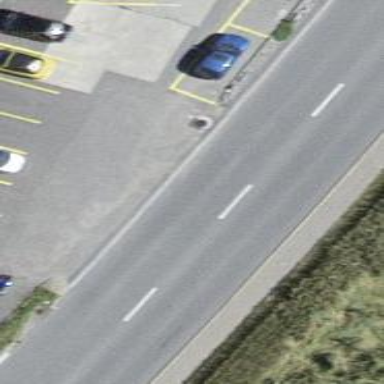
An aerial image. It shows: Secondary road with sidewalk on the left.